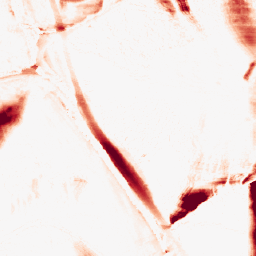
Category: morphological
Decomposition family: morphological_ellipse
Decomposition parameters: operation: opening
width: 10
height: 50
Upsampling method: area
Upsampling parameters: scale: 2
Upsampling scale: 2